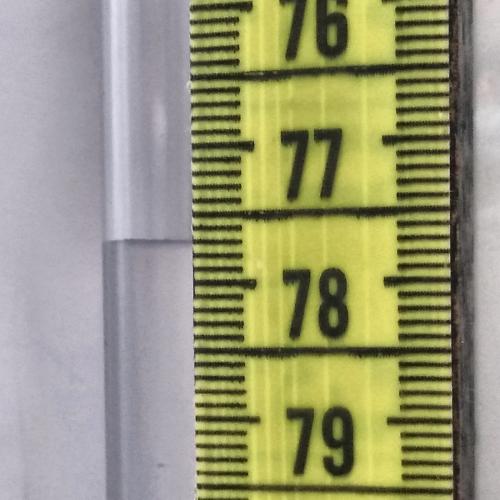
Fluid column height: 77.7 cm